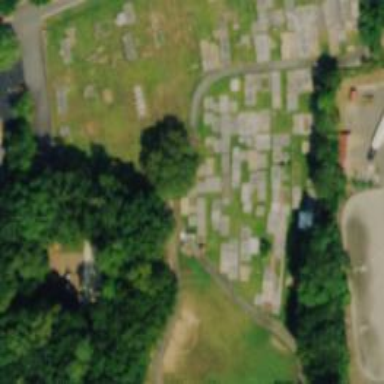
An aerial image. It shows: Cemetery.